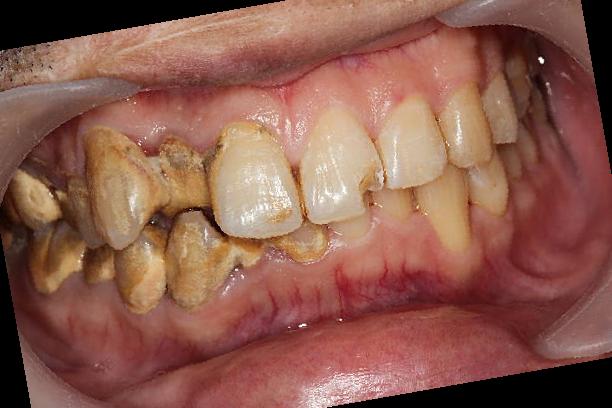
Condition: Gingivitis